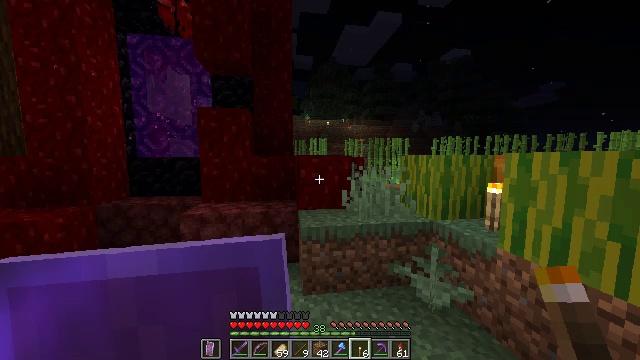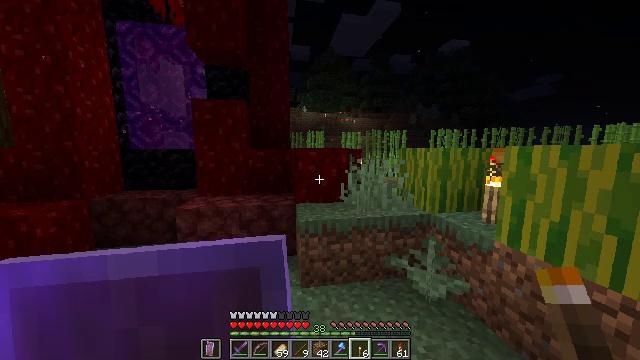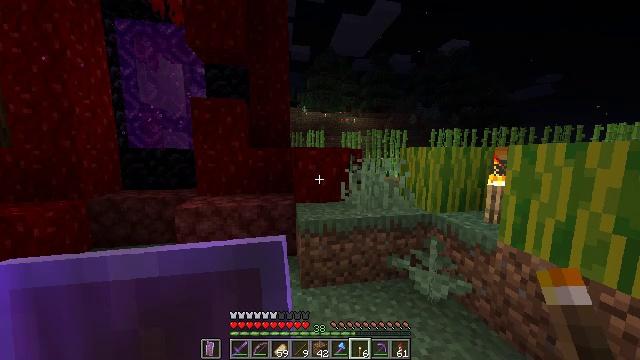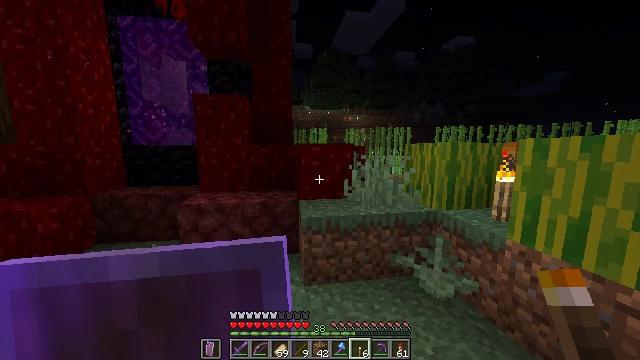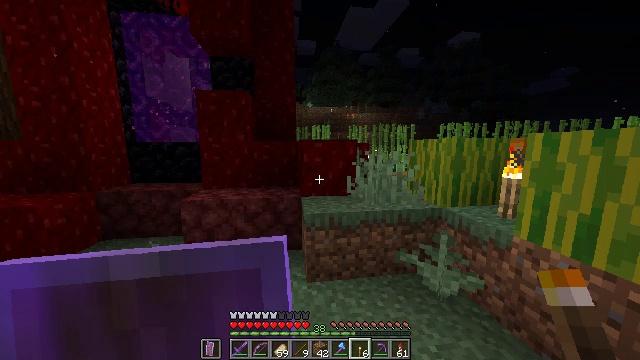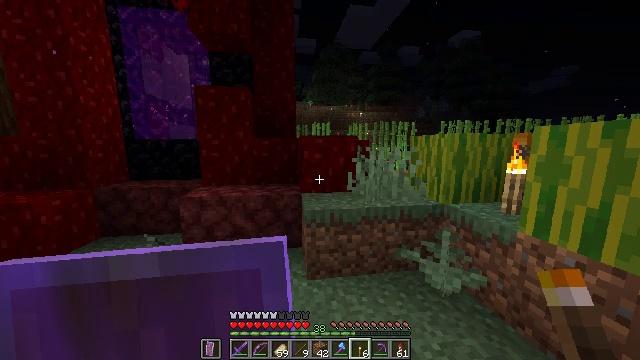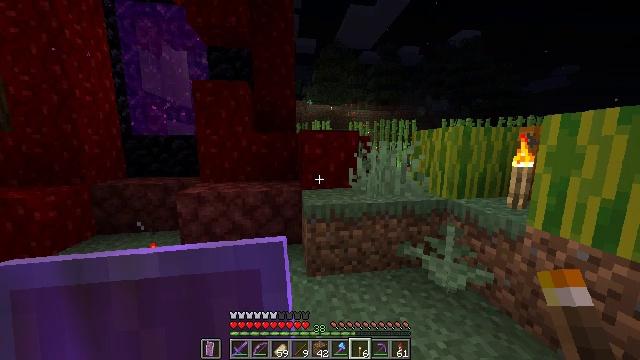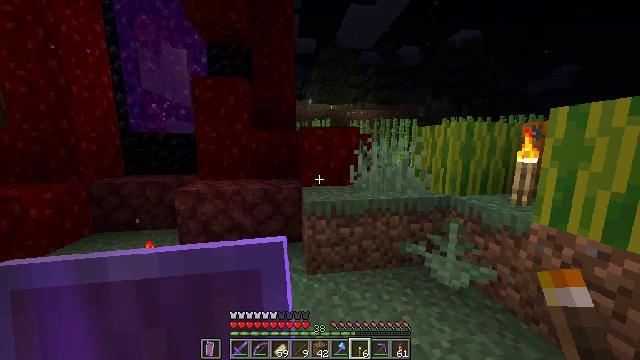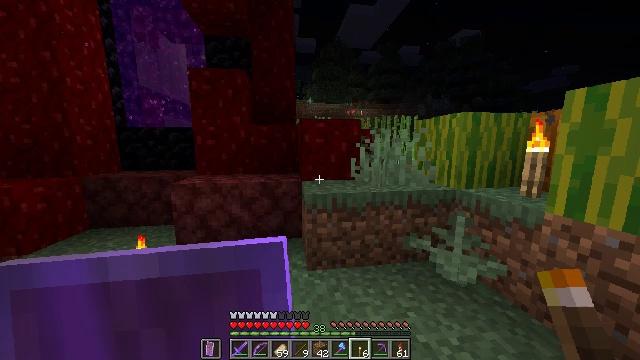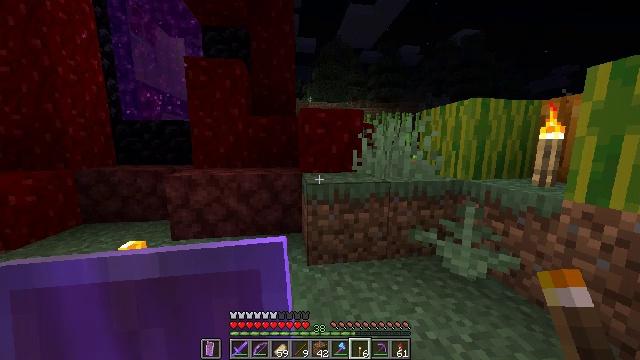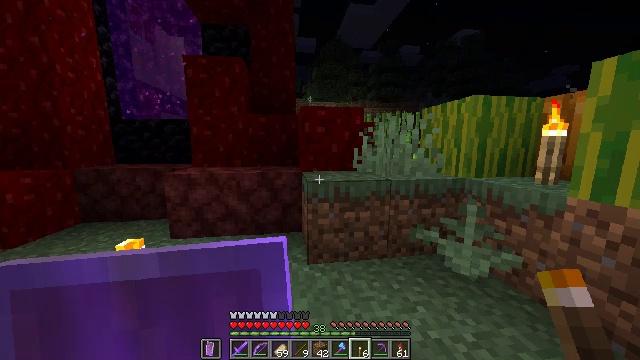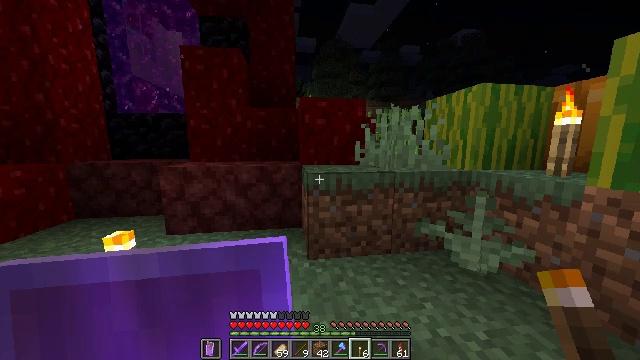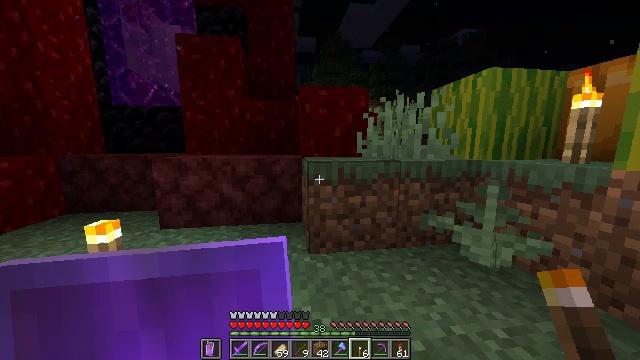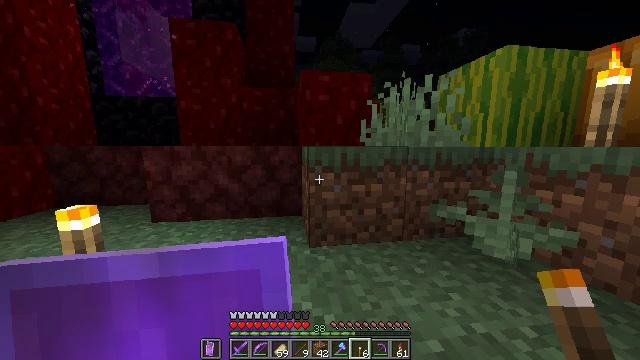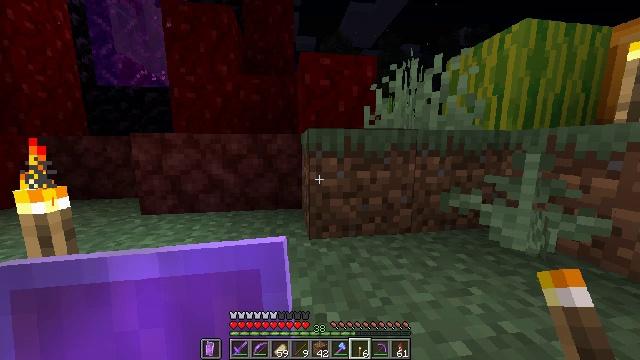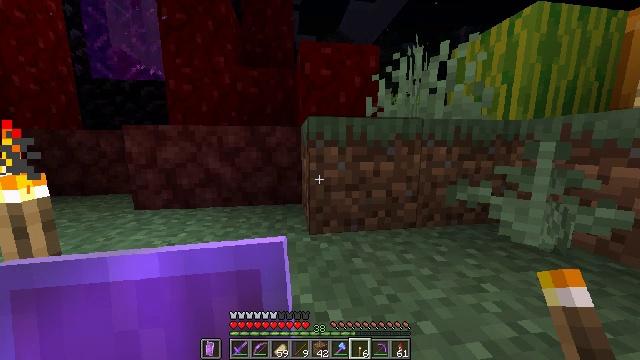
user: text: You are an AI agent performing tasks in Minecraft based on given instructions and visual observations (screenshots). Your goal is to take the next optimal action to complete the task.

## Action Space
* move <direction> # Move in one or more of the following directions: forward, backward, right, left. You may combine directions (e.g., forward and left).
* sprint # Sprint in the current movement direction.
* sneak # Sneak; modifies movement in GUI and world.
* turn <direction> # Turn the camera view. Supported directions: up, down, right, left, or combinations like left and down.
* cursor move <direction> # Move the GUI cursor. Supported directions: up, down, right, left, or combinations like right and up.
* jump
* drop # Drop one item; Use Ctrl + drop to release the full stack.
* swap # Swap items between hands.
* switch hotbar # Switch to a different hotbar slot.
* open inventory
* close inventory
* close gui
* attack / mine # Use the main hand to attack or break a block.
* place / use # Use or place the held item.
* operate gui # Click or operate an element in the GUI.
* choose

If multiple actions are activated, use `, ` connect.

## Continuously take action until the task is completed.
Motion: motion action
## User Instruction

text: Collect rails for building a railway.
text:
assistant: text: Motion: move forward, sprint, turn down
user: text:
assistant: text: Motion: move forward, sprint
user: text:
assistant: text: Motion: move forward, sprint
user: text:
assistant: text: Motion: move forward, sprint
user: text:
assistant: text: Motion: move forward, sprint
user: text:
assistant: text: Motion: move forward, sprint
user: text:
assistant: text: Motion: move forward, sprint
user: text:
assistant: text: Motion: move forward, sprint
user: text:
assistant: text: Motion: move forward, sprint
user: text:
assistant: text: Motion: move forward, sprint
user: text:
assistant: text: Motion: move forward, sprint
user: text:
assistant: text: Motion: move forward, sprint
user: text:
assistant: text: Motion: move forward, sprint
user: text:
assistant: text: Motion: move forward, sprint, jump
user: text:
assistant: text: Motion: move forward, sprint, jump
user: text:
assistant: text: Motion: move forward, sprint, turn right, jump
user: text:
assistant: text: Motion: move forward, sprint, jump
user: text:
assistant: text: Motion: move forward, sprint, jump
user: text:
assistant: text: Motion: move forward, sprint, jump
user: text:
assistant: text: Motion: move forward, sprint, jump
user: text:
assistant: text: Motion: move forward, sprint, turn left, jump
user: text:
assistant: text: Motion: move forward, sprint, turn left, jump
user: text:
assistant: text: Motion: move forward, sprint, turn left
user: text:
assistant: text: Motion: move forward, sprint
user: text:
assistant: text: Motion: move forward, sprint
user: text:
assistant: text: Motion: move forward, sprint
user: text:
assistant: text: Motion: move forward, sprint
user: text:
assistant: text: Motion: move forward, sprint
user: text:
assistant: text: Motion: move forward, sprint
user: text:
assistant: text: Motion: move forward, sprint, turn left, jump